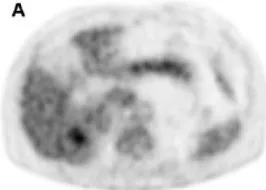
18F-FDG PET image shows an increased uptake in the liver, with a maximum standardized uptake value of 5.04 (A).
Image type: radiology (pet)